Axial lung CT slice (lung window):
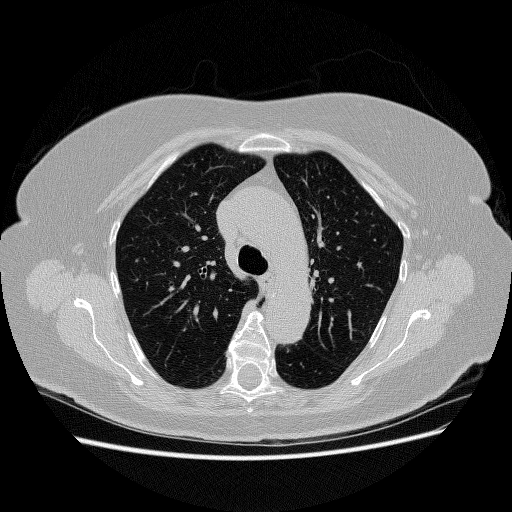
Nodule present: no